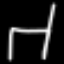
Label: chair